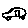
Label: car